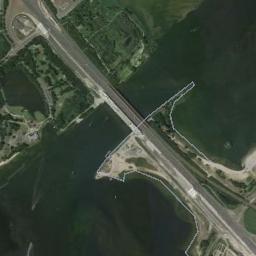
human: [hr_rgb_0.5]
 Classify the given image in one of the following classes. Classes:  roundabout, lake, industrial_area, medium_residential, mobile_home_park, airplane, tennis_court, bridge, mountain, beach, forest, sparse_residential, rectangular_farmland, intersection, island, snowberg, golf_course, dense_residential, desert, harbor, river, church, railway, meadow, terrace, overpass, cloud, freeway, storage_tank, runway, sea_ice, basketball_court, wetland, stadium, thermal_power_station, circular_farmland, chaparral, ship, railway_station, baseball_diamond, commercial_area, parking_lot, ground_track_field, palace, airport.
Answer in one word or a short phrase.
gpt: bridge